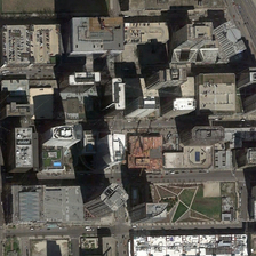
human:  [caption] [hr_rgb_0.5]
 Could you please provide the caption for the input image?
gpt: Advertisements are on several streets beside the highway.

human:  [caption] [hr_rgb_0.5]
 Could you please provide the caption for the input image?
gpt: The advertisement is on several roads near the expressway.

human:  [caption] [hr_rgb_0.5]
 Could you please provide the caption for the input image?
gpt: Between the two roads is the business district with several skyscrapers.

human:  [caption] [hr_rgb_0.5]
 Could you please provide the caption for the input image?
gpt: The advertisement is on several streets beside the highway.

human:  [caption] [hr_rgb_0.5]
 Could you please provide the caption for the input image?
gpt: Between the two roads is the business district, where several skyscrapers stand.